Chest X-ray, PA view. Patient: 28 years old, sex M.
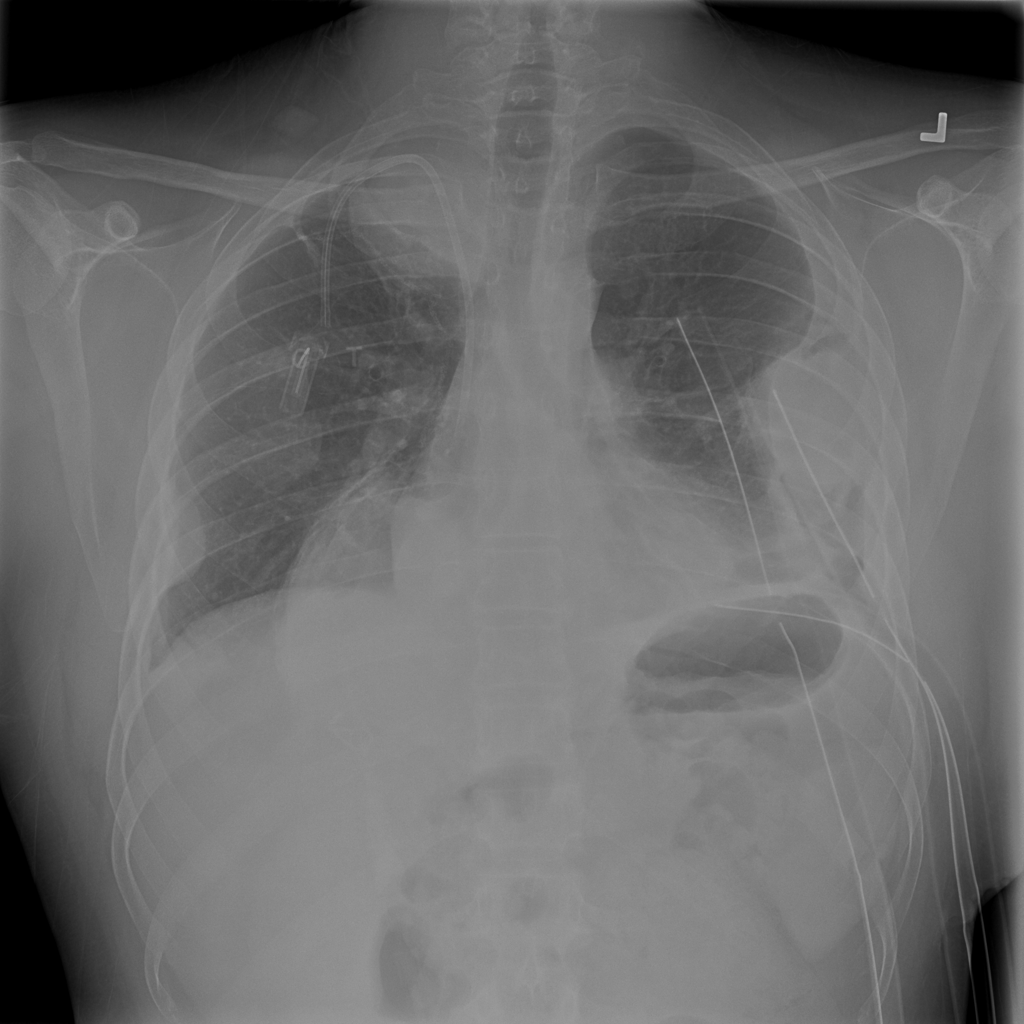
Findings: Mass, Pneumothorax